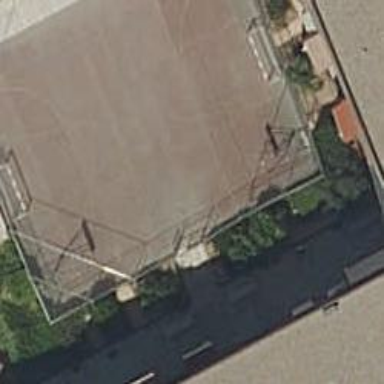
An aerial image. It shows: Concrete basketball court located on leisure land pitch.